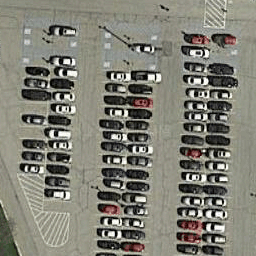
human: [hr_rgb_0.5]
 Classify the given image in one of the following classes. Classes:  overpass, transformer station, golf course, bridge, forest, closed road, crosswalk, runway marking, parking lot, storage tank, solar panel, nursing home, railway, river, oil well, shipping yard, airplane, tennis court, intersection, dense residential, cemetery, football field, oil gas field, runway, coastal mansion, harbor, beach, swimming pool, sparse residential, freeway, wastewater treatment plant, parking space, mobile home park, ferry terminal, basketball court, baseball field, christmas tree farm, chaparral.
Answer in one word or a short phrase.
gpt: parking lot